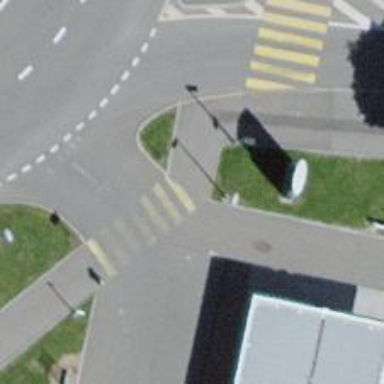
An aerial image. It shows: Kerb serving as barrier.